Field crop: maize
Growth stage: 2
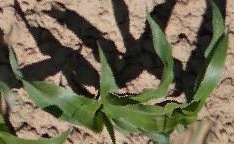
Species: maize